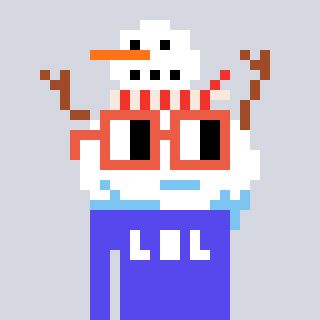
a pixel art character with square orange glasses, a snowman-shaped head and a computerblue-colored body on a cool background